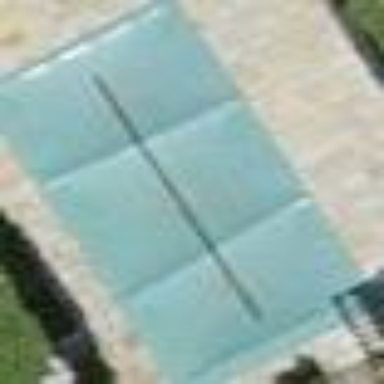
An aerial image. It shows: Swimming pool located in leisure land.